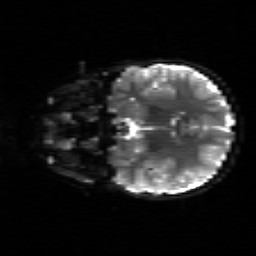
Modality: sbref
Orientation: coronal
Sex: male
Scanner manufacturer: siemens
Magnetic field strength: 3 T
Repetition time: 5 s
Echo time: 0.071 s